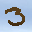
Label: 3